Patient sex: M
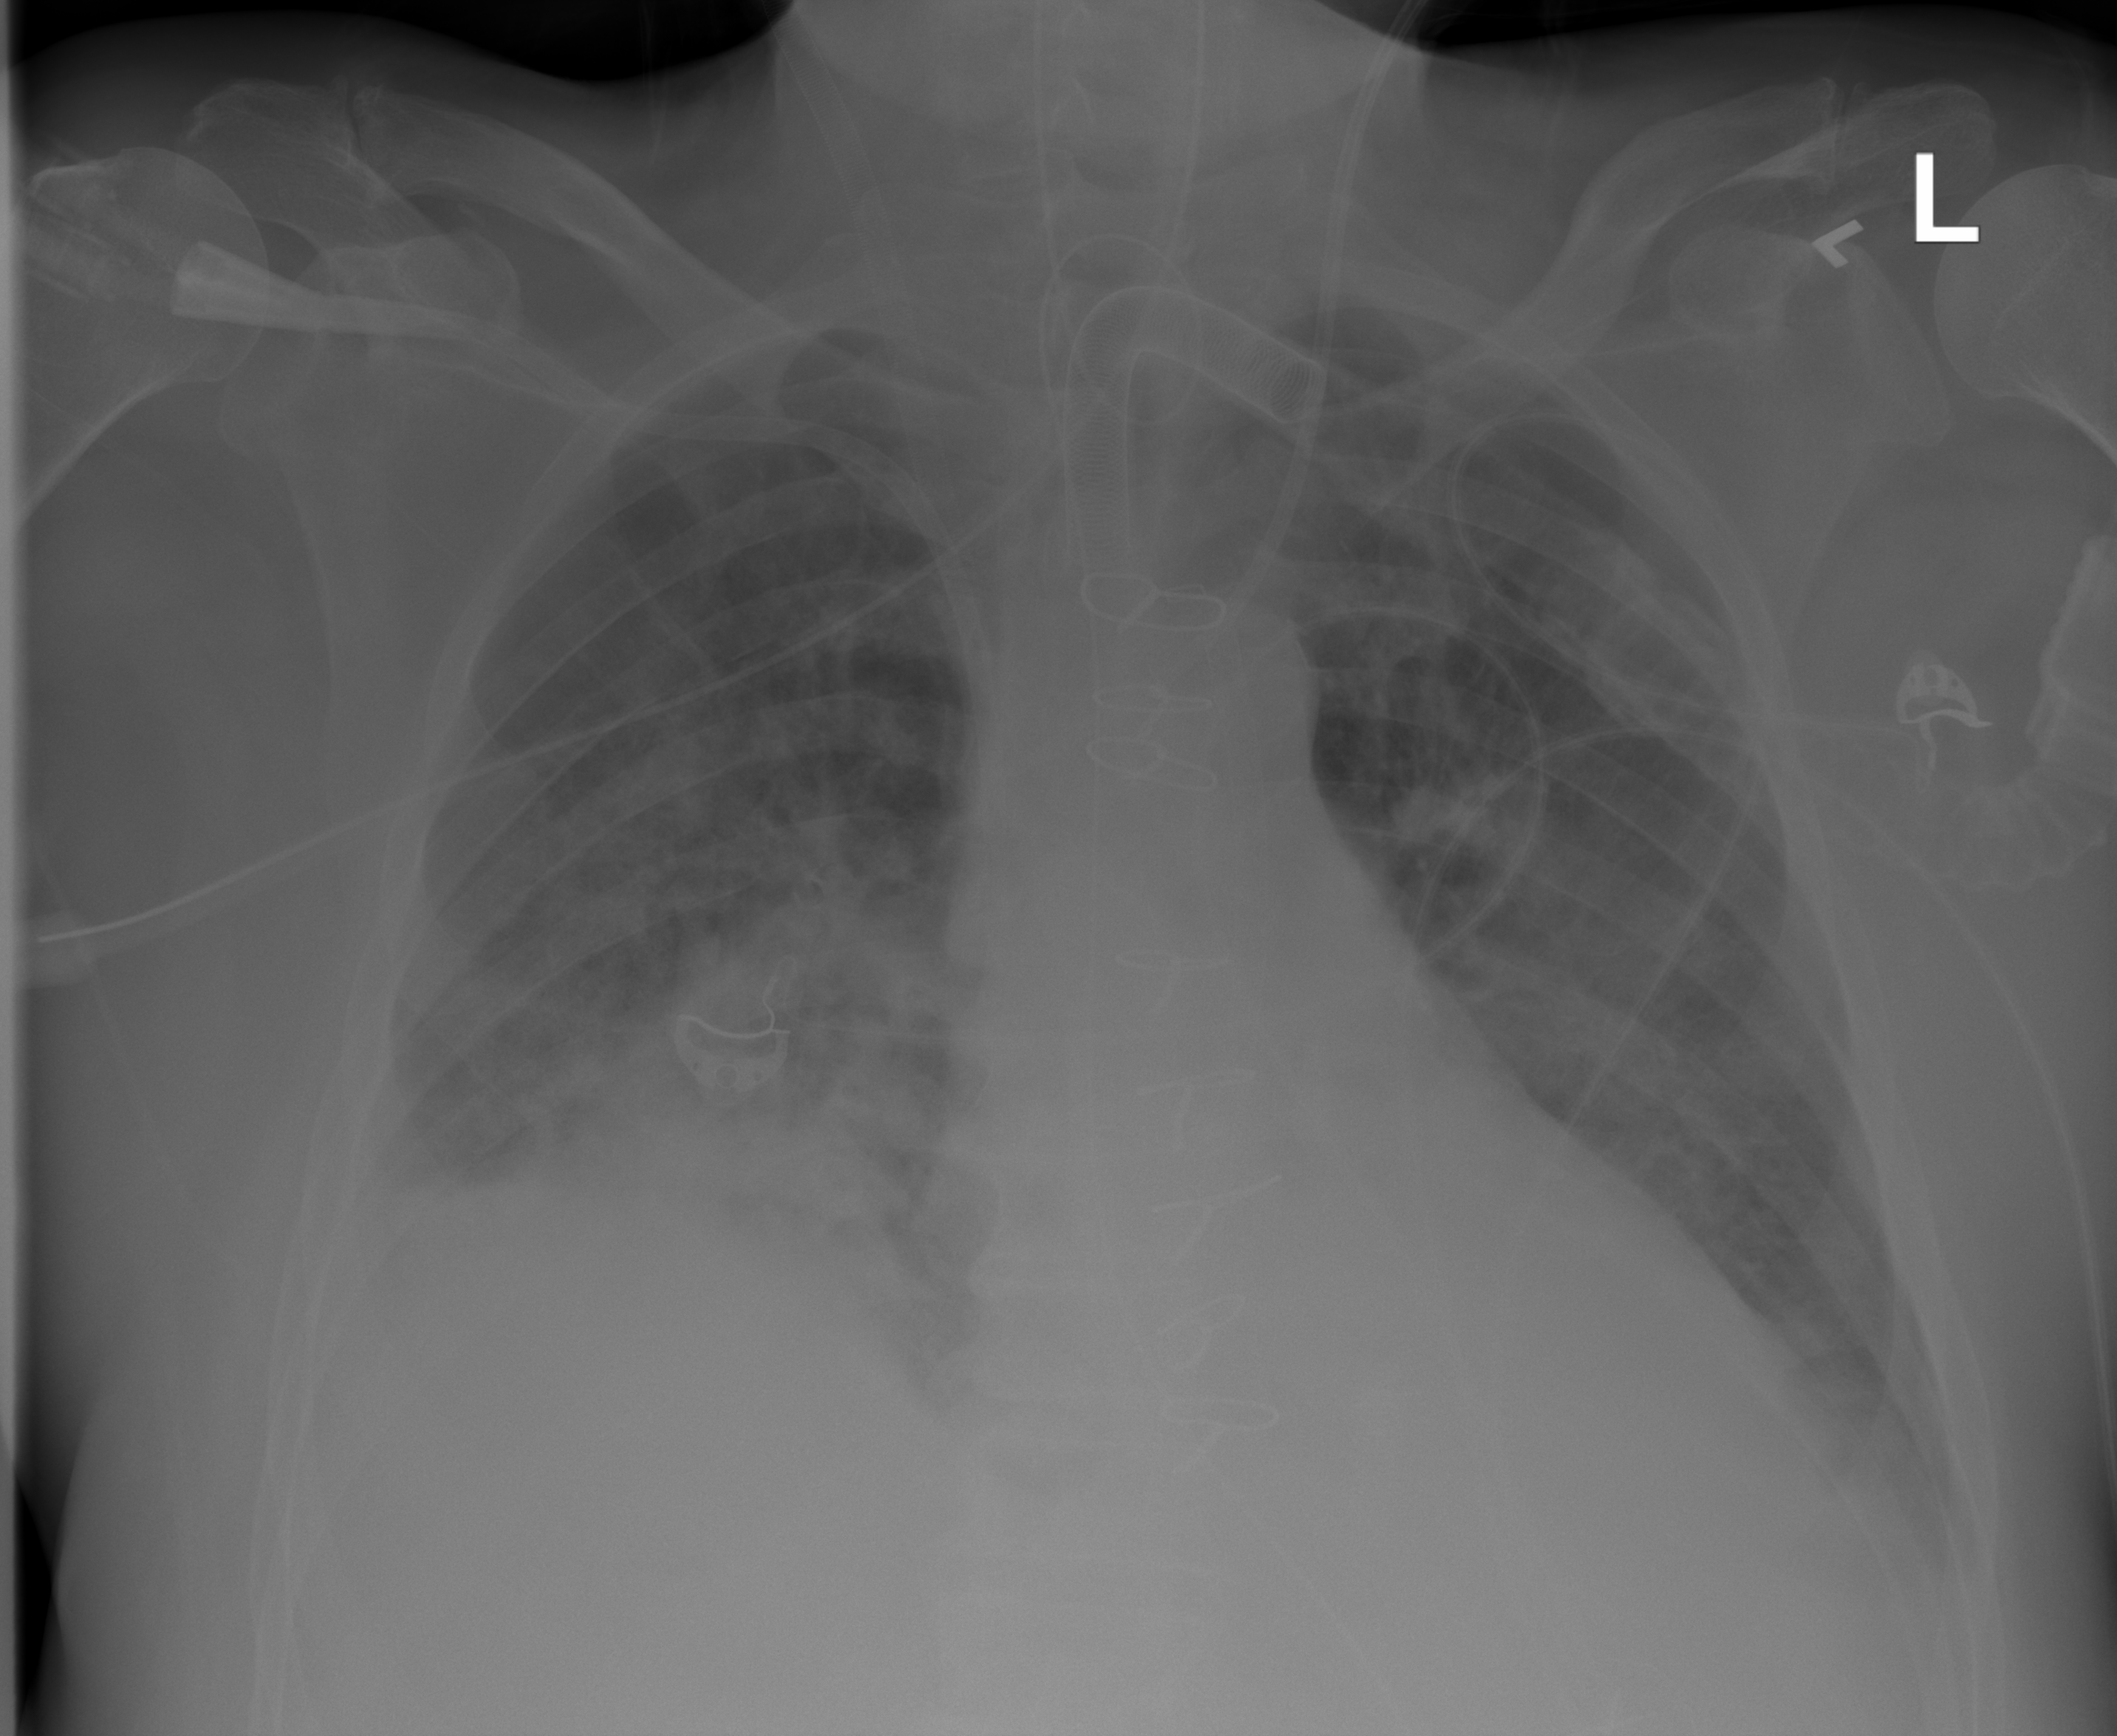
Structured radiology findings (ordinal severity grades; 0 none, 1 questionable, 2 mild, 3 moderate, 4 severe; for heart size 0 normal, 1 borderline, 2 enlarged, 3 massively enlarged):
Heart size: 0
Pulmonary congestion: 2
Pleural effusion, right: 0
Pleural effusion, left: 0
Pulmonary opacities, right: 3
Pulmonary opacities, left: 0
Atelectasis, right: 2
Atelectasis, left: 0